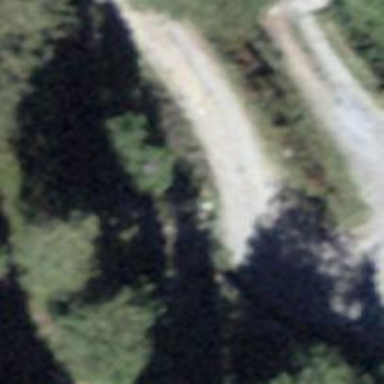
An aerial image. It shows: Gravel track of grade3 type.